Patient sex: F
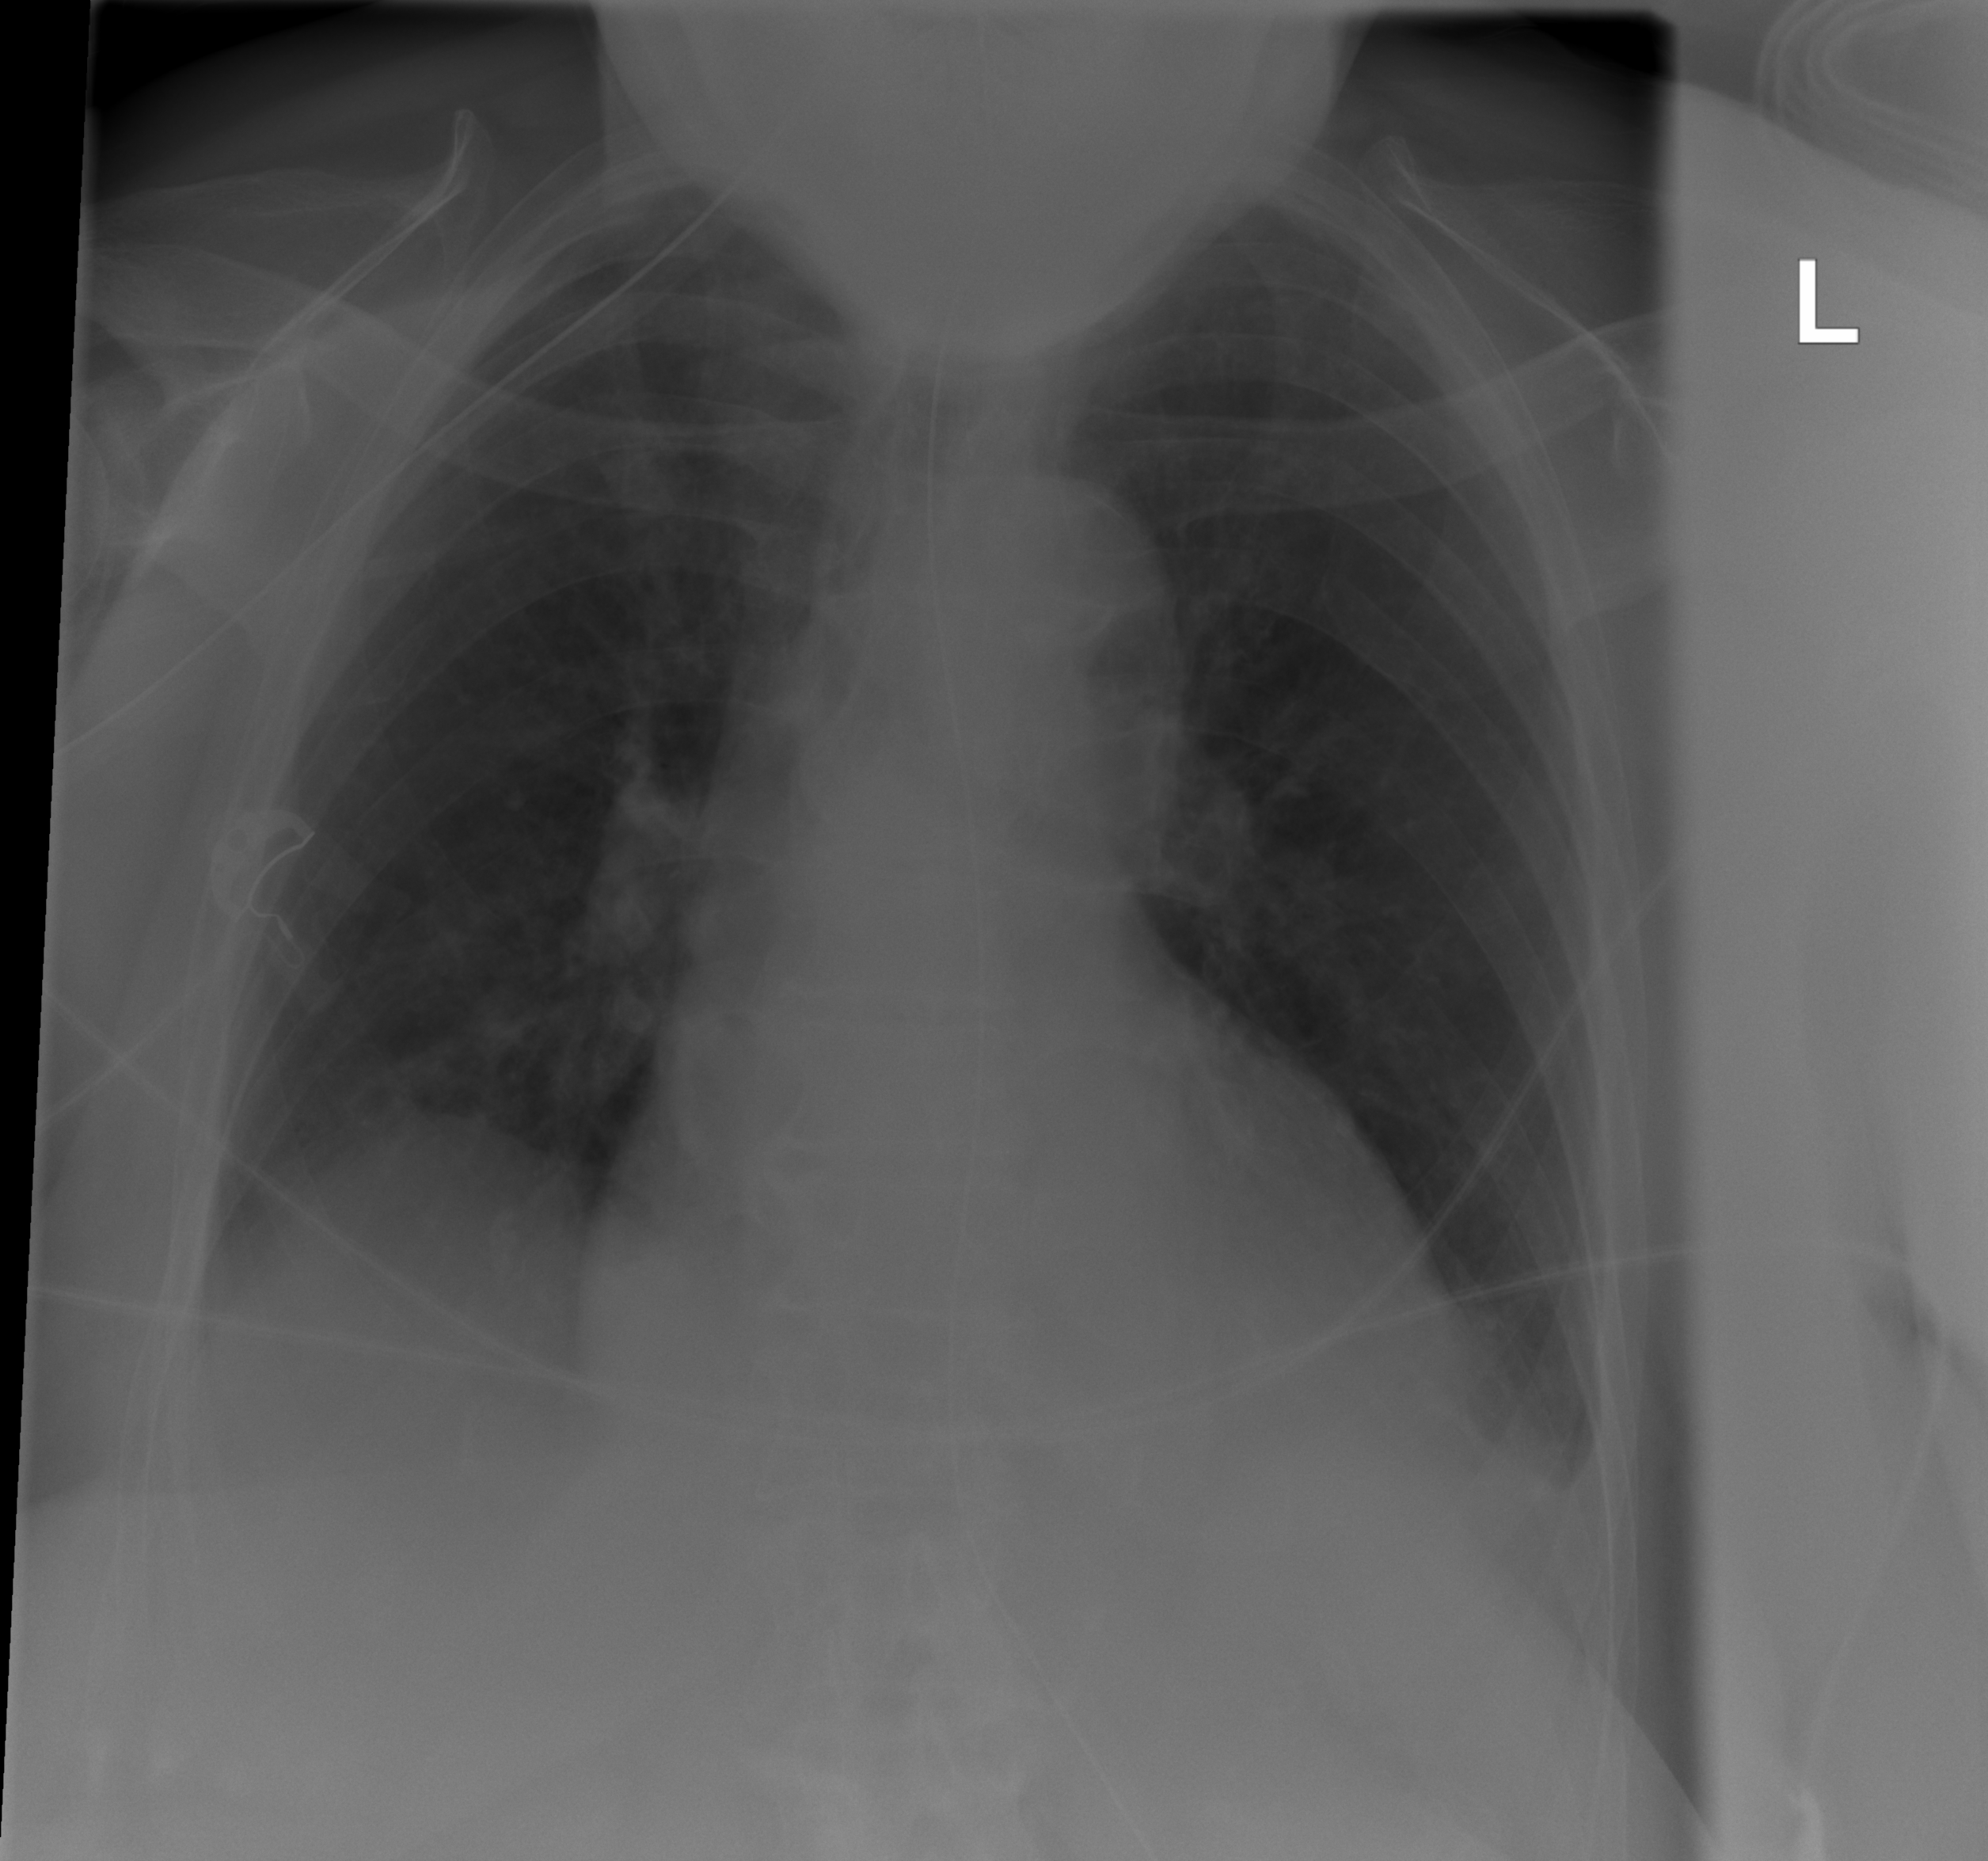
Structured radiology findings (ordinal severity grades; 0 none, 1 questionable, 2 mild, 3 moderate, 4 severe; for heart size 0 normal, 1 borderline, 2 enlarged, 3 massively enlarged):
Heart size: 1
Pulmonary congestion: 0
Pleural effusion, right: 2
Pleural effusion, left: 2
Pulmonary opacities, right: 1
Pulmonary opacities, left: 0
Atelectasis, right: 2
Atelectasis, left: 2